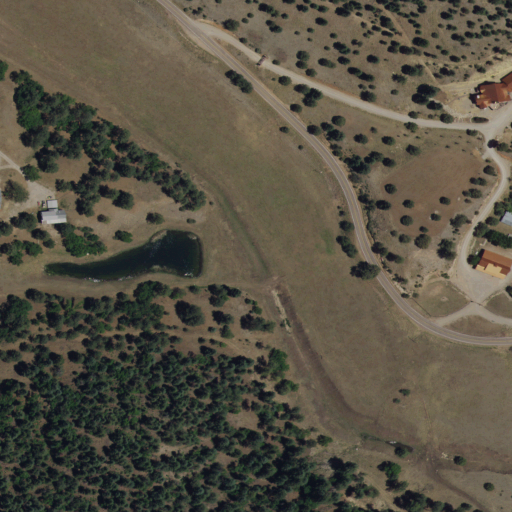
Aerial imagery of valley in New Mexico named Dark Canyon containing evergreen forest, open development, grassland, and shrub